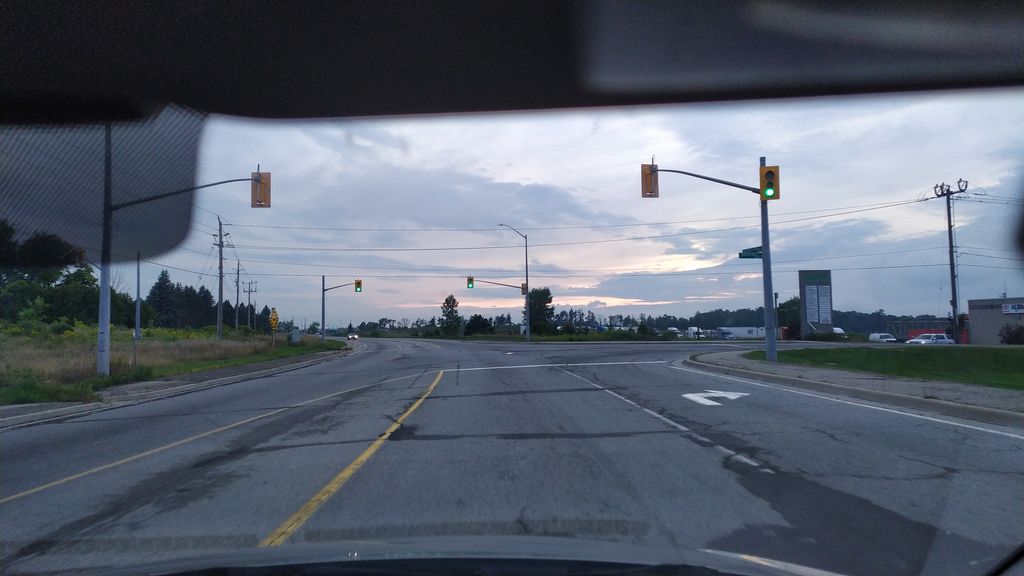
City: kitchener-waterloo